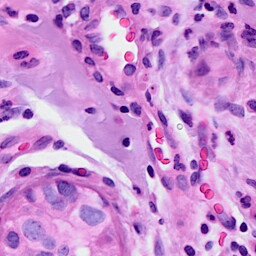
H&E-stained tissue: Breast